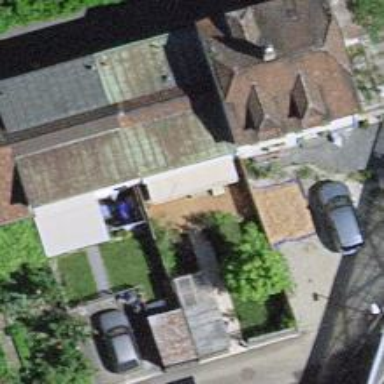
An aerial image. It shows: Terrace building.